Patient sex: M
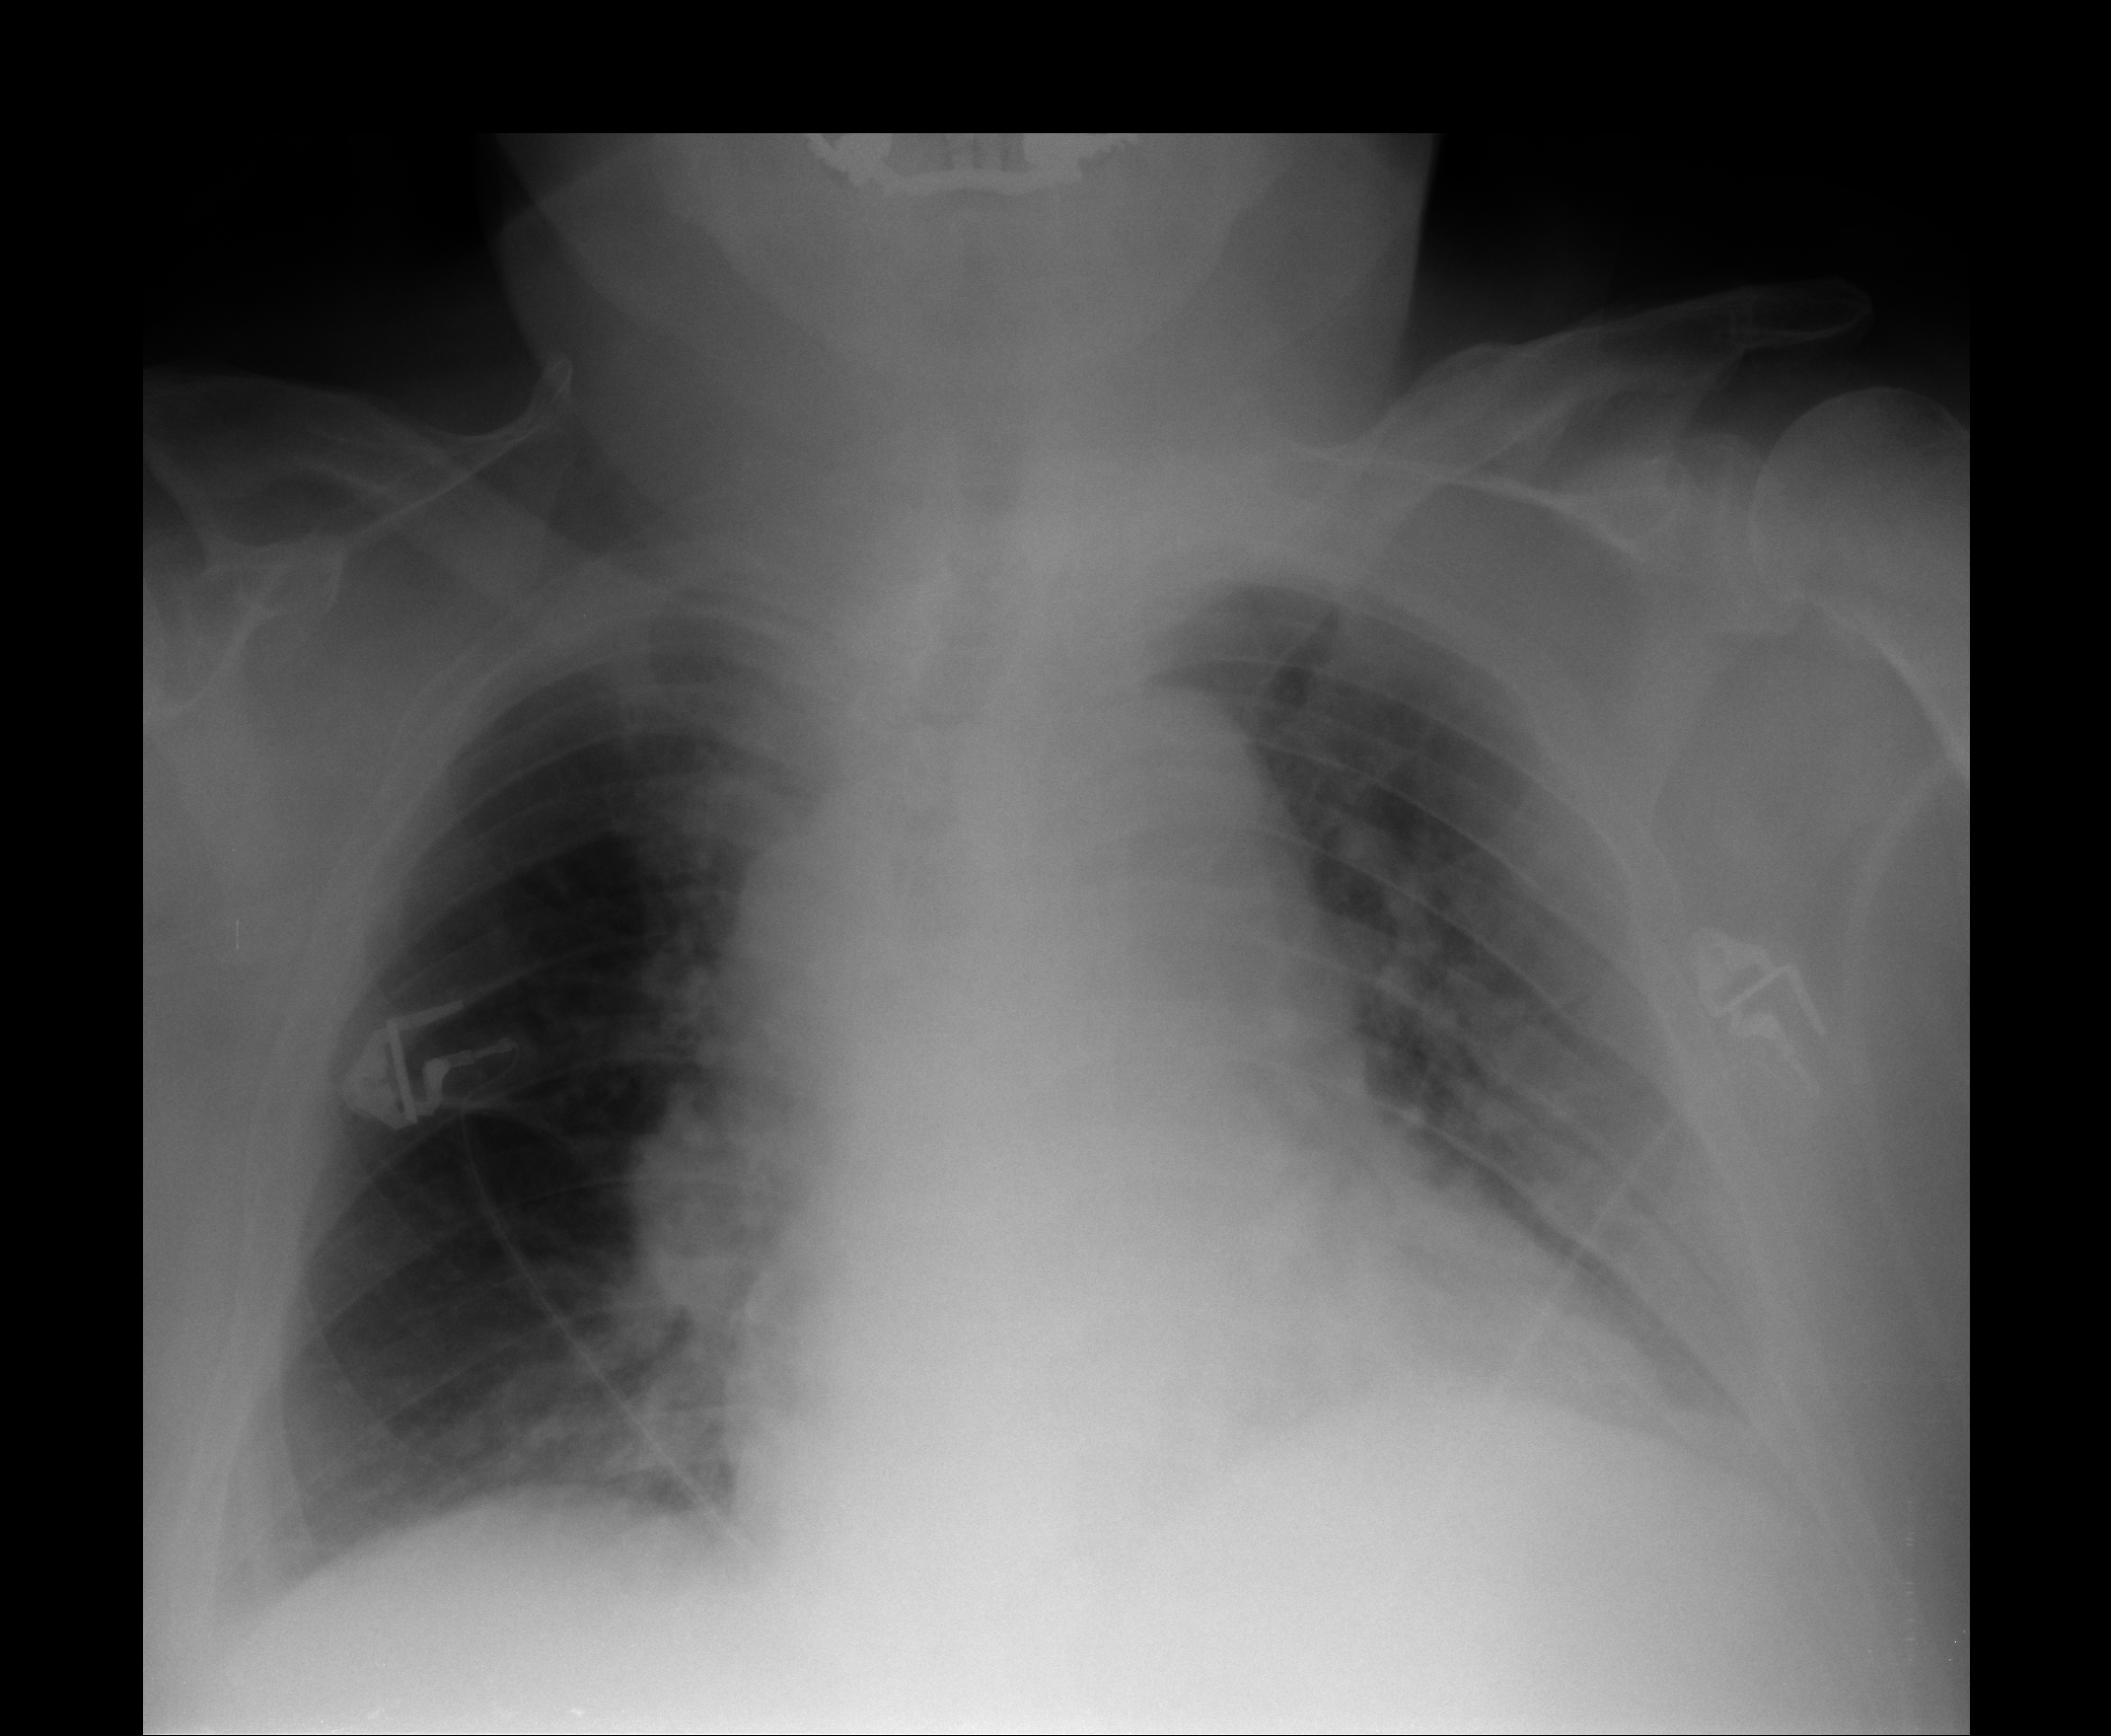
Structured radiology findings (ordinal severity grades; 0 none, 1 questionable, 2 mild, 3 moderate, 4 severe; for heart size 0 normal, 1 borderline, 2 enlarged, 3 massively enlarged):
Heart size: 2
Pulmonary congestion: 2
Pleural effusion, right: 0
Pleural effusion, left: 2
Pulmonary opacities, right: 0
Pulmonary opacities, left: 3
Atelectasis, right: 0
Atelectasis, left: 2